Question: cI'm seeking some help with my left join with a limit.
What i'm trying to do is to loop through my users and check in another table if there's problems connected to the user.
But currently I'm getting all kinds of weird results and it does not LIMIT the result for each user and it also lists column even though i have told the sub query to only list
So I'm stuck for now, help is much appreciated!
'''
SELECT
a.user_id AS settings_userid
, a.contact_interval
, b.user_id
, b.notify_user
, b.status_host_down
, b.status_link_missing
, b.status_relnofollow
FROM 'link_exchange_settings' a
LEFT JOIN link_exchange_links b
ON b.id
= ( SELECT c.id
FROM link_exchange_links AS c
WHERE
b.user_id = a.user_id
AND c.notify_user = 1
AND c.status_link_missing = 1
LIMIT 1
)
WHERE a.allow_contact = 1
LIMIT 10
'''
I switched and LIMIT works but now it only works for the first user

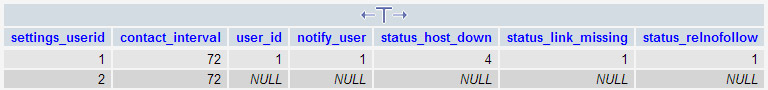
Answer: Try this change (no reference to 'b' in the subquery):
'''
SELECT
a.user_id AS settings_userid
, a.contact_interval
, b.user_id
, b.notify_user
, b.status_host_down
, b.status_link_missing
, b.status_relnofollow
FROM 'link_exchange_settings' a
LEFT JOIN link_exchange_links b
ON b.id
= ( SELECT c.id -- changed
FROM link_exchange_links AS c
WHERE
c.user_id = a.user_id -- changed
AND c.notify_user = 1
AND c.status_link_missing = 1
-- ORDER BY c.something -- optional, recommended addition
LIMIT 1
)
WHERE a.allow_contact = 1
-- ORDER BY a.something_else -- optional, recommended addition
LIMIT 10 ;
'''
It's also good to have 'ORDER BY' when you use 'LIMIT'. Unless you want indeterminate results.